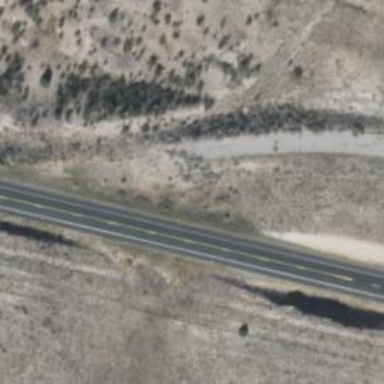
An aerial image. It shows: Abandoned road.